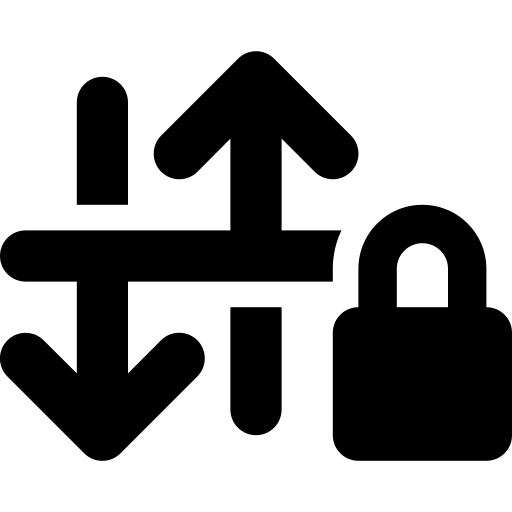
Tags: icon, FontAwesome, fa-icon, solid, arrow, down, up, lock